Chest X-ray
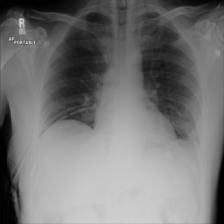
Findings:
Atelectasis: negative
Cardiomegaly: negative
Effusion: negative
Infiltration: negative
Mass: negative
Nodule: negative
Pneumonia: negative
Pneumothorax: negative
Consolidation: negative
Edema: negative
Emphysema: negative
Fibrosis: negative
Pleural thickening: negative
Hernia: negative